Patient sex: F
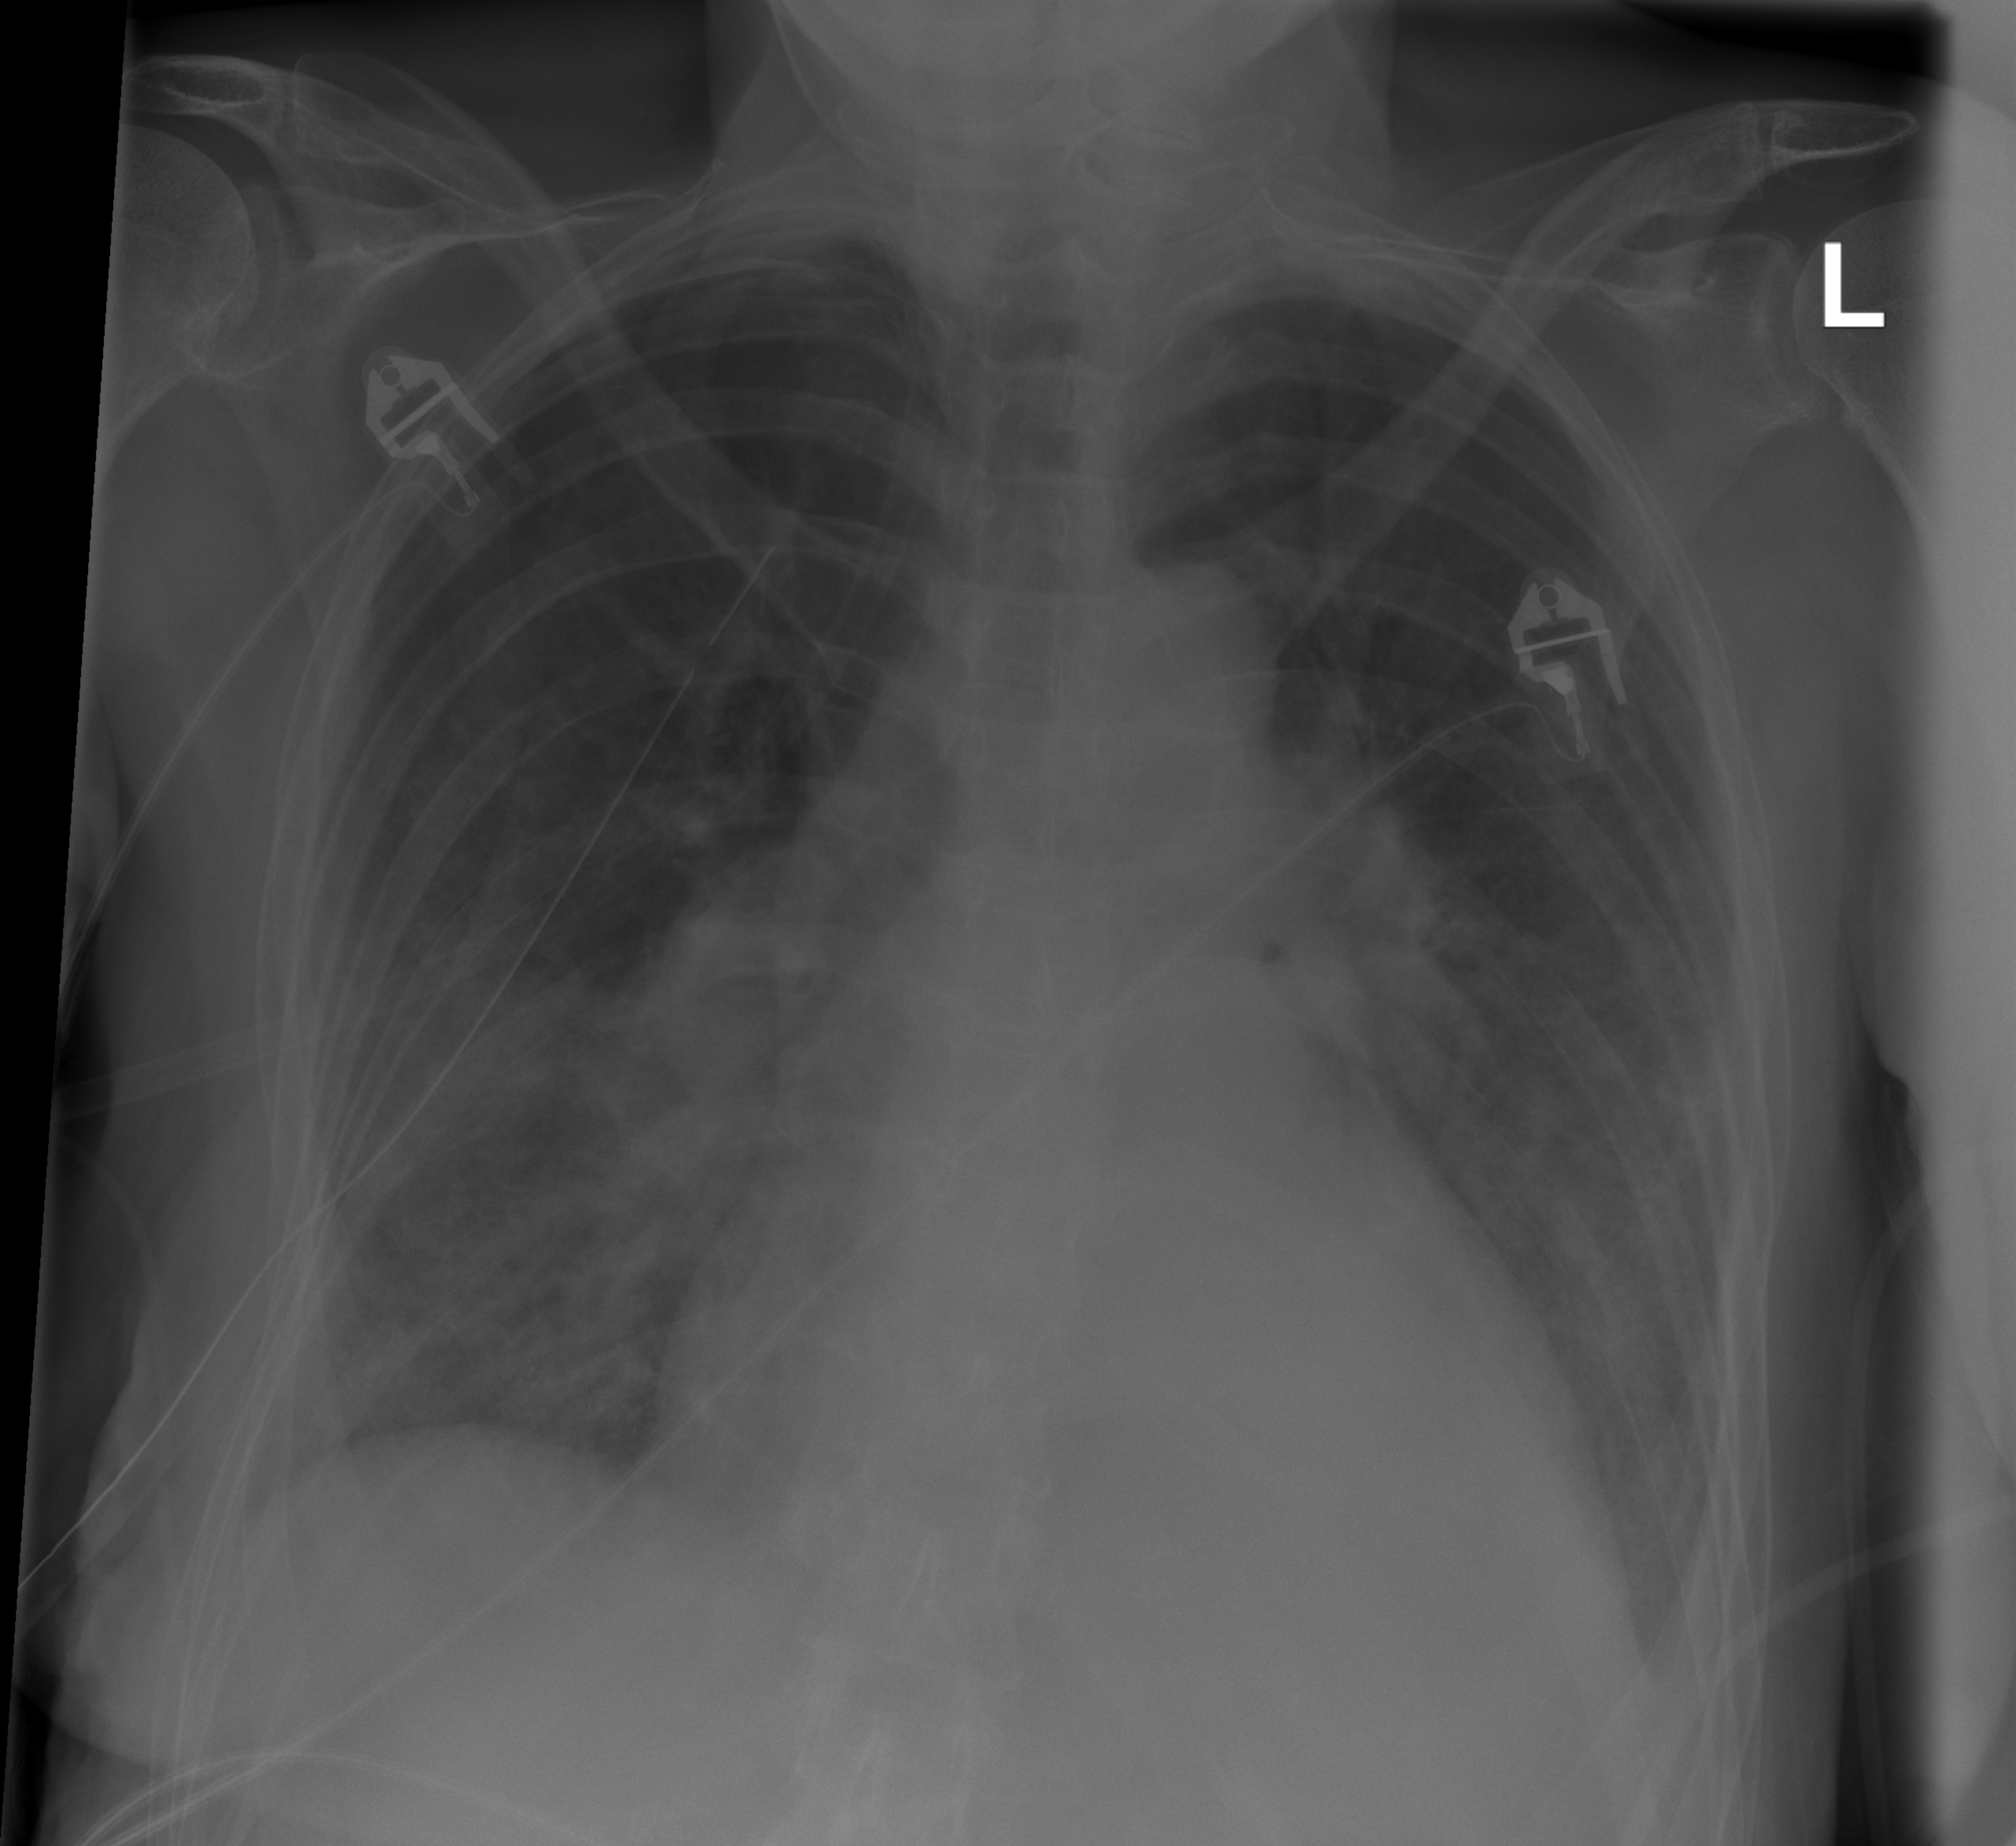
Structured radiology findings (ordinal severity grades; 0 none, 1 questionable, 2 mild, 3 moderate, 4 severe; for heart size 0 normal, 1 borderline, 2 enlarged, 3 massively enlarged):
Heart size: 2
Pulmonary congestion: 0
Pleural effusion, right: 2
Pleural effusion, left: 2
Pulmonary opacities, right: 3
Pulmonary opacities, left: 2
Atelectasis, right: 0
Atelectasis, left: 0